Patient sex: F
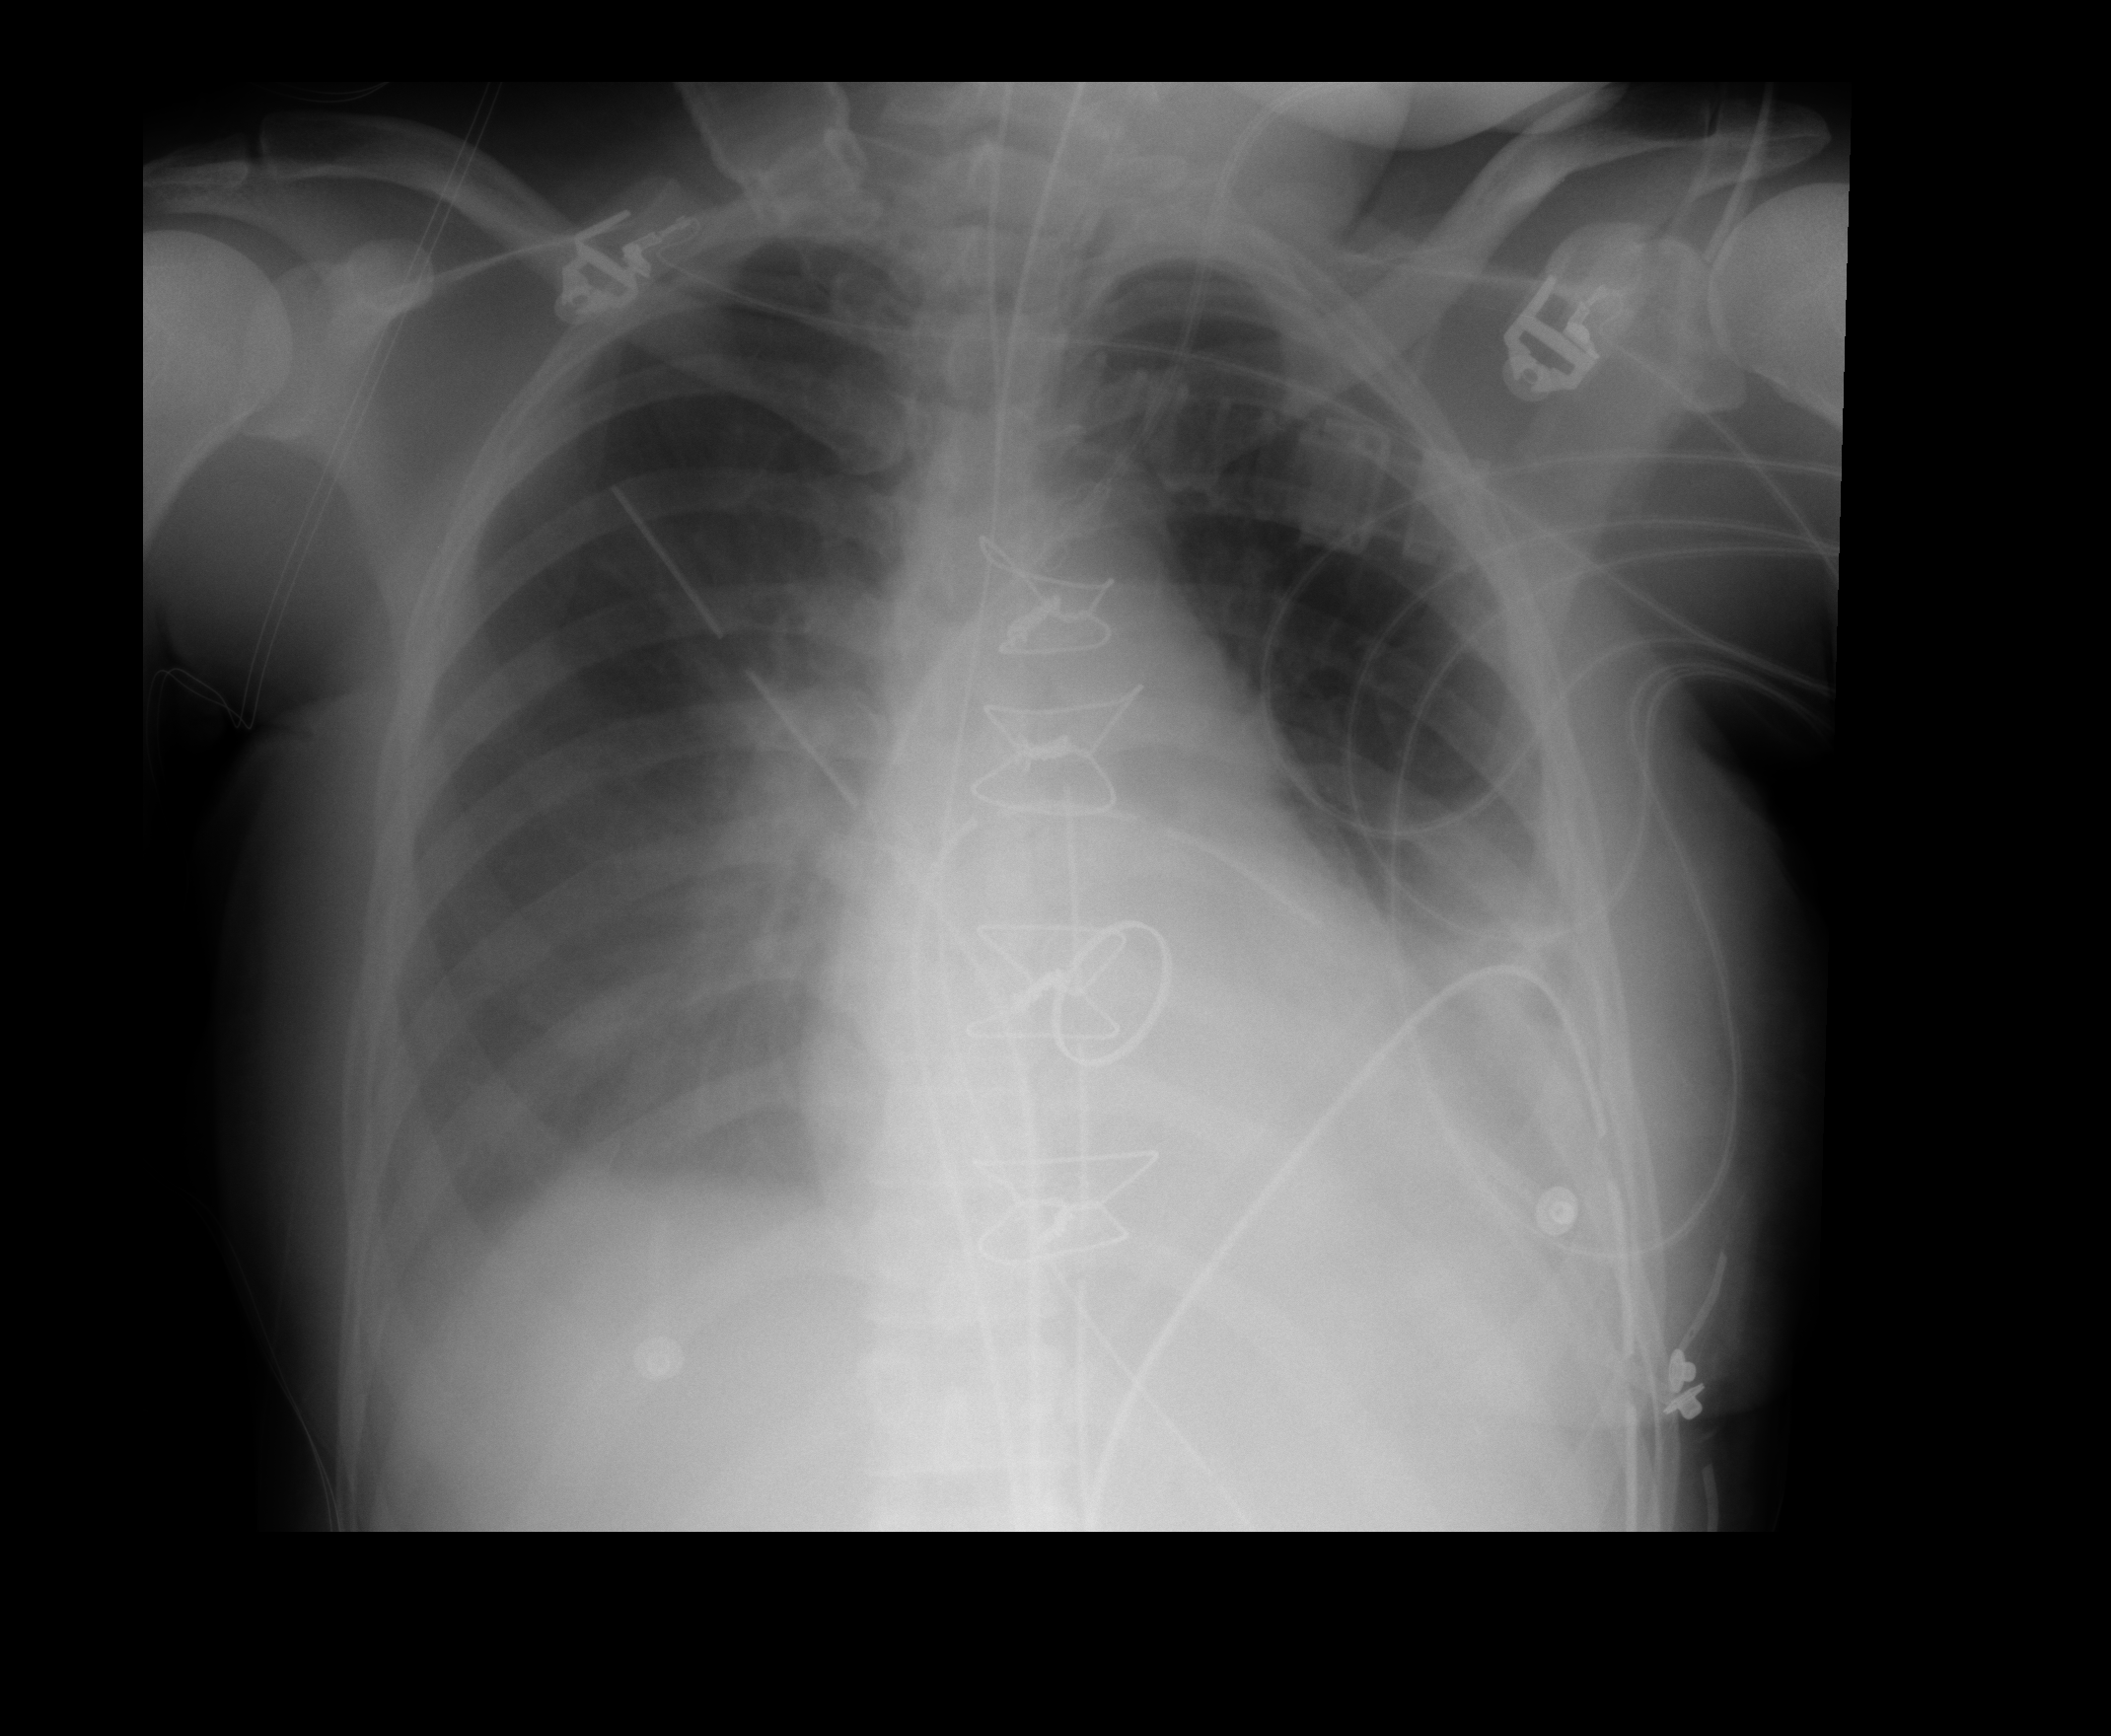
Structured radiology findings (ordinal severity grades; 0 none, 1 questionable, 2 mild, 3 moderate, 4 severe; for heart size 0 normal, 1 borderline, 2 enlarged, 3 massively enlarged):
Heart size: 0
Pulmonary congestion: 2
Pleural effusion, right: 3
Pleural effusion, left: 3
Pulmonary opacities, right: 0
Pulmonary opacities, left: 0
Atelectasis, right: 2
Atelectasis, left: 2